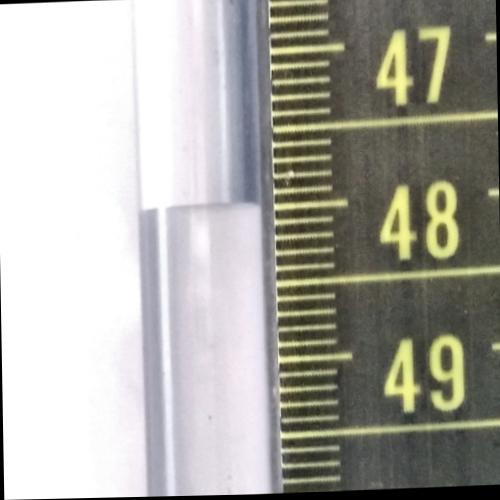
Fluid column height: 48.0 cm